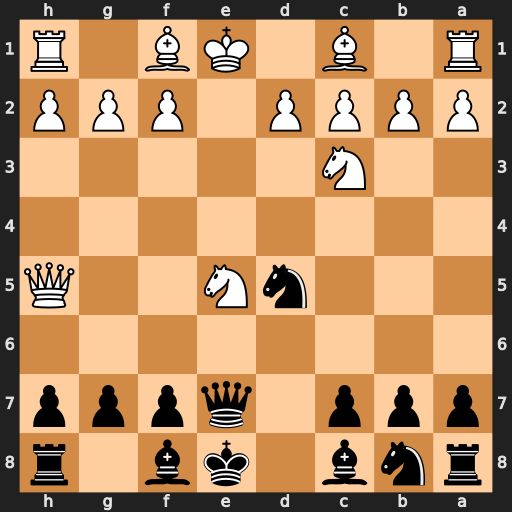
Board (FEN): rnb1kb1r/ppp1qppp/8/3nN2Q/8/2N5/PPPP1PPP/R1B1KB1R
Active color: b
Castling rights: KQkq
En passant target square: -
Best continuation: Nf4 Qxf7+ Qxf7 Nxf7 Kxf7